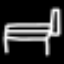
Label: bed